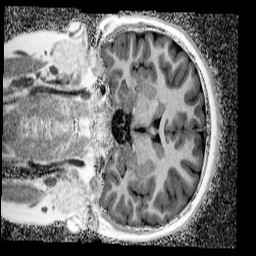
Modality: UNIT1_denoised
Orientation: coronal
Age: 10
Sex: female
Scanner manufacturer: siemens
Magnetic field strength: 3 T
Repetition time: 4 s
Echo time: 0.00299 s